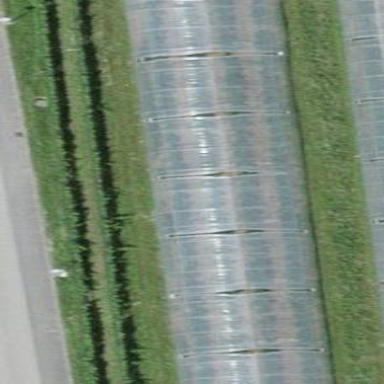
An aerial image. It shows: Greenhouse.